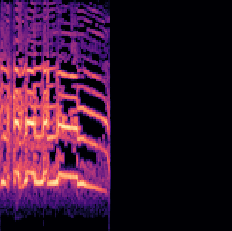
Sound class: Rooster